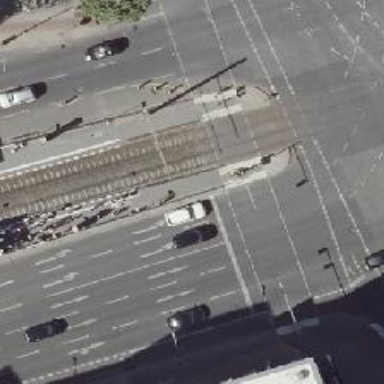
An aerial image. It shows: Tram crossing with traffic signals.